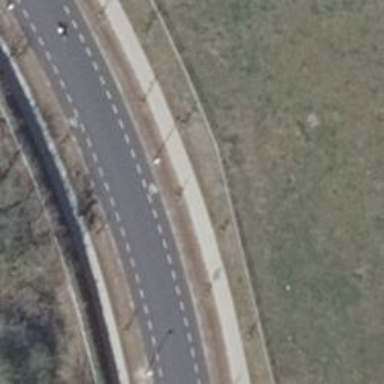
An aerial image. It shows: Secondary road with asphalt surface. It has cycle lane and separate sidewalks on both sides.